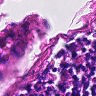
Metastatic tissue present: no